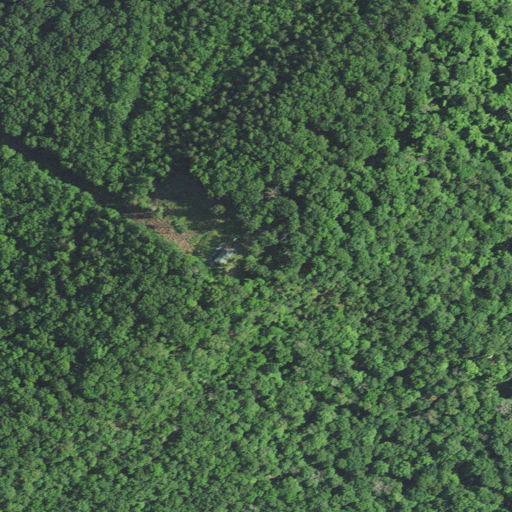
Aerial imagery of mountain in West Virginia named Skidmore Mountain containing deciduous forest, mixed forest, shrub, and open development